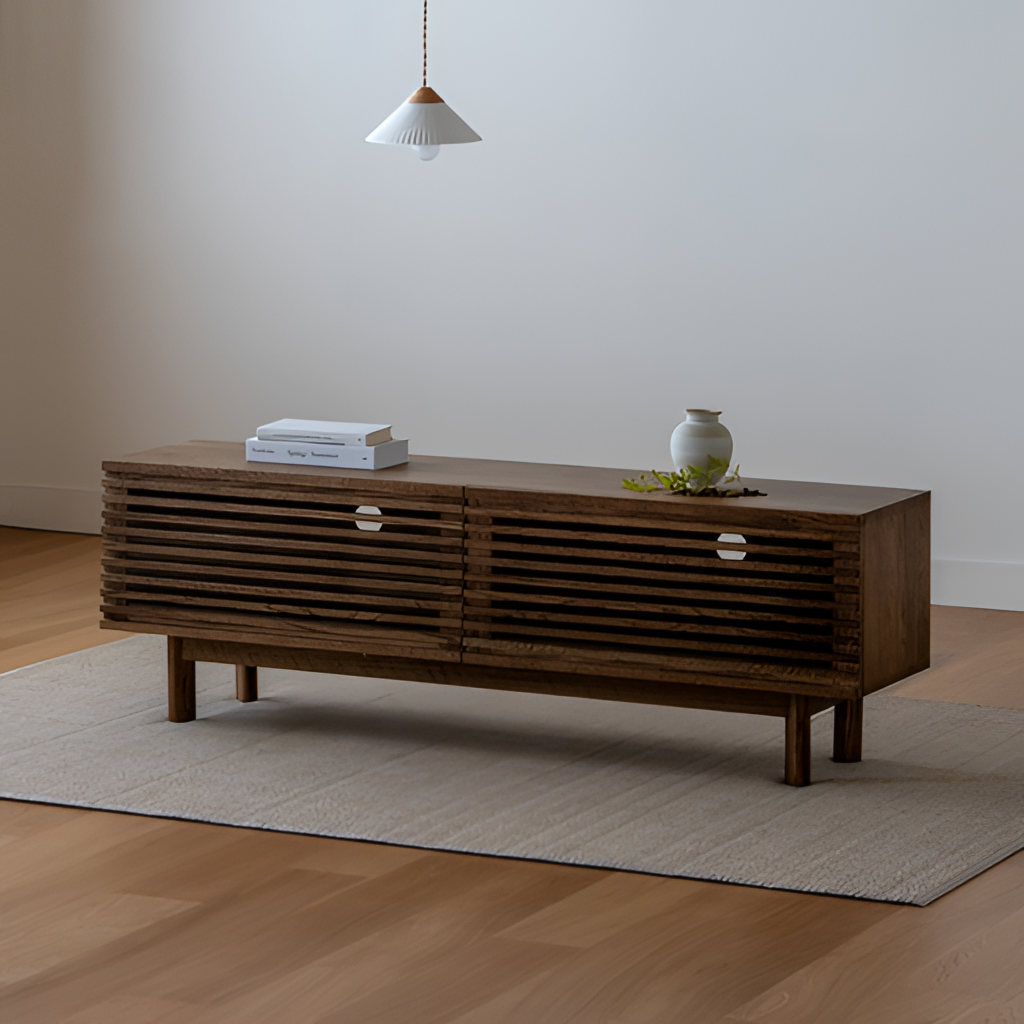
living room, brown wood media console, paint wallpaper, with solid pattern, brown wood flooring, with plank pattern, minimalist